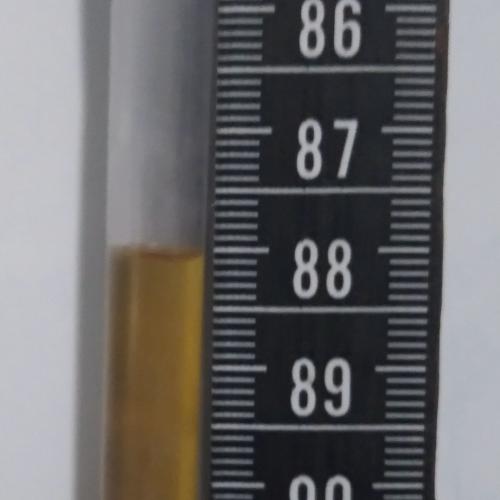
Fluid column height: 88.0 cm